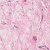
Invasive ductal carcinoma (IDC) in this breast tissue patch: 0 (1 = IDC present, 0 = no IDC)